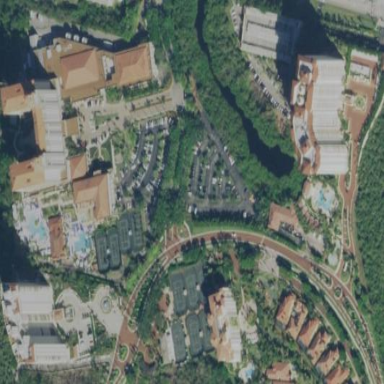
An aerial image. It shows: Hotel offering tourism services.